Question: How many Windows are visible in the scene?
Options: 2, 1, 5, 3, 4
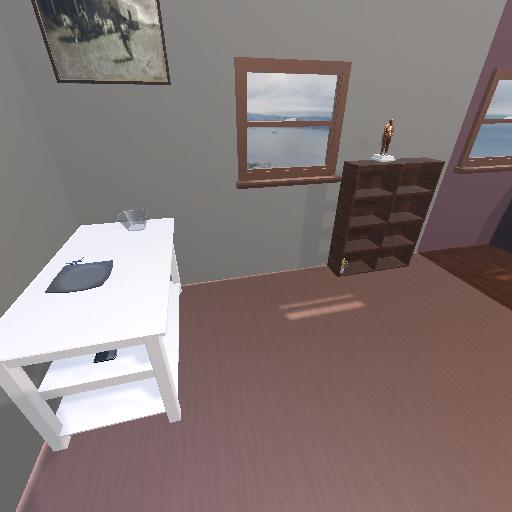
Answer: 2